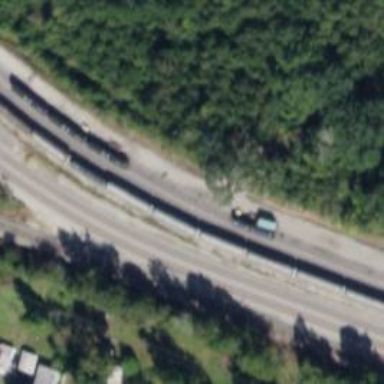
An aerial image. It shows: Railway spur for aggregate freight transportation.